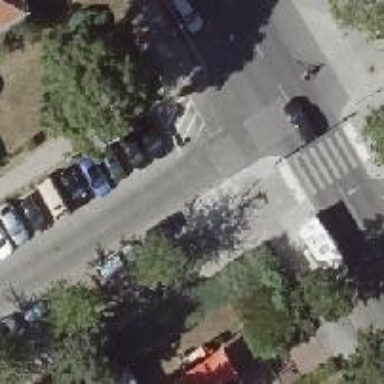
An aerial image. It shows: Unmarked crossing on the road.